Question: I am using Tortoise SVN 1.6.16 in Windows 7. If I have a certain file type I want to exclude from future commits, I thought I could just go find a file of that type within my working folder, then right click it, and select "TortoiseSVN->Delete and Add to Ignore List->*.ext" where ext is the file extension of the file I clicked, as shown in the image below.
However, when I do this, it only excludes that specific file, and the next time I commit, all other files of that type still come up in the list to commit.
Am I doing something wrong? How can I just tell Tortoise or SVN to ignore all files of a certain type from future commits?

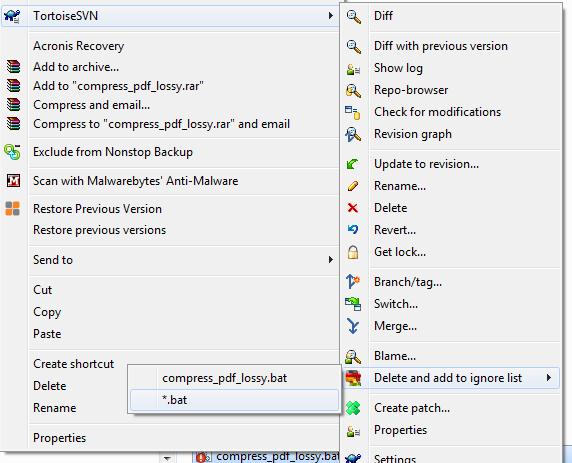
Answer: I had the same hunch as @Stefan: that you were probably seeing files in subdirectories and thinking those should have also been ignored even though you only applied the ignore to a single folder.
So if that is in fact the case, here is the recipe:
Use the convenience menu command to add to the ignore list.
Open the subversion properties ('TortoiseSVN >> Properties') of the root of the subtree. Add or edit an entry for the 'svn:ignore' keyword. The illustration shows an example where I have specified to ignore an 'obj' subfolder as well as all files with a '.user' or '.bak' extension.

The secret, though, is in the specification--when you define the patterns to ignore, select the recursive choice as indicated here:

Unfortunately, there is one catch to this method: In my example, I had previously specified to ignore 'obj' and '*.user' and I was adding just the '*.bak' pattern. When I apply recursively, it does not apply just the (*.bak) but in the svn:ignore keyword (obj, *.user, and *.bak) to all subfolders. That may or may not be what you want, so be aware of it.